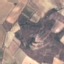
Land use / land cover: PermanentCrop